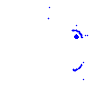
Particle: kaon